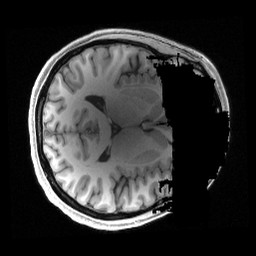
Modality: T1w
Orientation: axial
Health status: healthy
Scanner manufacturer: siemens
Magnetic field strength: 3 T
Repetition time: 2.4 s
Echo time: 0.00222 s